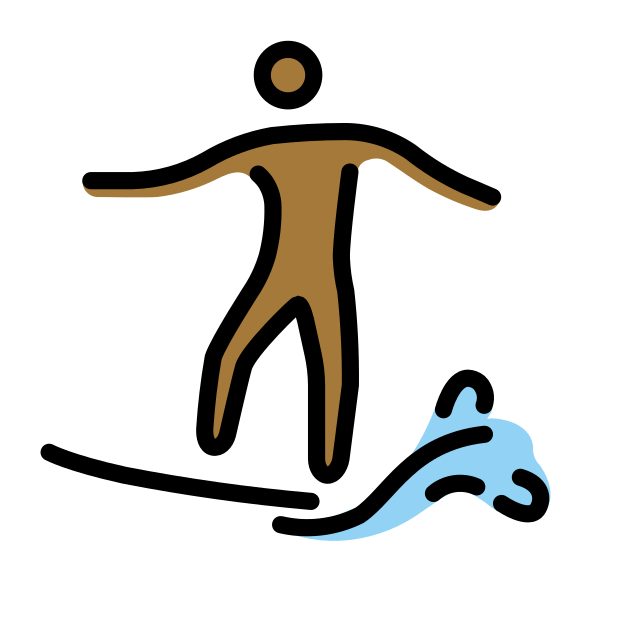
man surfing: medium-dark skin tone